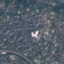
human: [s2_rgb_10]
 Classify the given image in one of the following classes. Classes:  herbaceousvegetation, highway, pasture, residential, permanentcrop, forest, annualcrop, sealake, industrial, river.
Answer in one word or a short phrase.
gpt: Residential